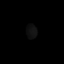
Tissue: skin
Cell type: Epithelial cells
Senescence score: 0.2859
Nuclear area (px): 131
Mean DAPI intensity: 16.985